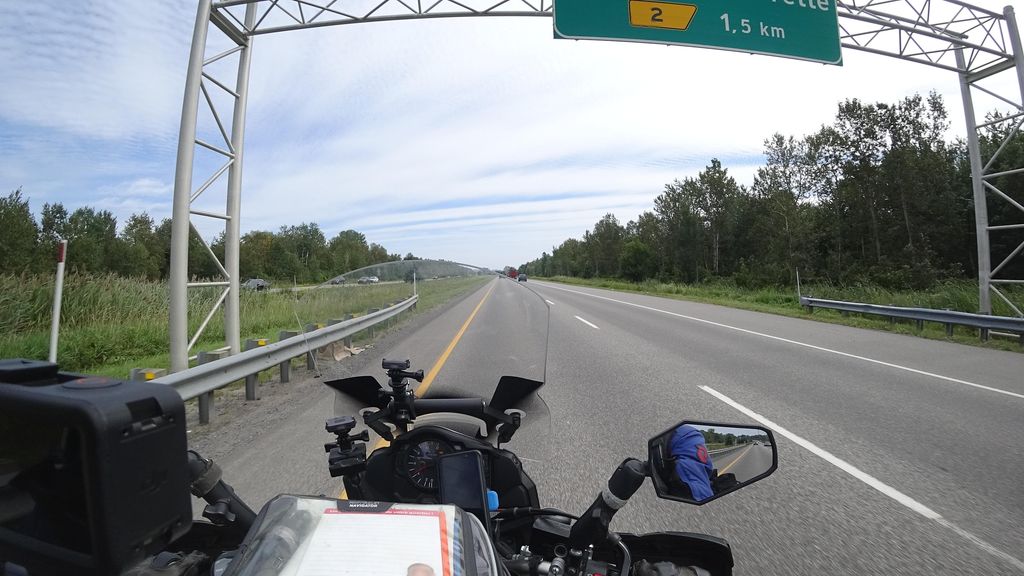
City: quebec_city